Question: I have this table:
'''
Survey1:
LOAD * inline [
Respondent, AnswerToQuestion1, AnswerToQuestion2
resp1, 1, 1
resp2, 1, 2
resp3, 2, 1
resp4, 2, 1
resp5, 2, 3
resp6, 2, 1
resp7, 2, 1
resp8, 3, 2
resp9, 3, 2
];
'''
I want to get a 100% stacked bar chart from this data. But it is difficult both, in Excel and in Qlick Sense... These programs do not accept that I would want to summarise one field/column into one bar.
My desired result should look similar to this:

Is there a way to do so in Qlik Sense?
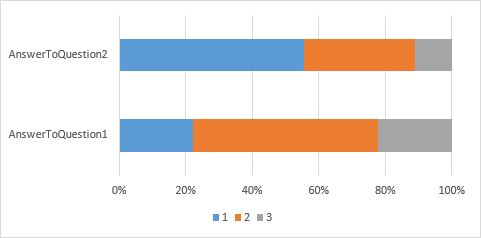
Answer: I think you want to alter the way the data is modelled using <URL> - which would create a table more like:
'''
Respondent, Question, Answer
resp1, Question1, 1
resp1, Question2, 1
resp2, Question1, 1
resp2, Question2, 2
'''
You could then make a stacked bar chart with 2 dimensions - Question & Answer with 'count(Answer)/count(TOTAL<Respondent>Answer)' as your measure to give you a percentage. Note: I haven't tested that code - I'd start with a table with those 2 dimensions and 'count(Answer)' as a measure - then check that 'count(TOTAL<Respondent>Answer)' gives the total number of answers you'd expect.
In the script editor, assuming your table is called "Answers" this could be done with something like:
'''
Answers_new:
crosstable(Question,Answer,1)
Load * resident Answers;
drop table Answers;
rename table Answers_new to Answers;
'''